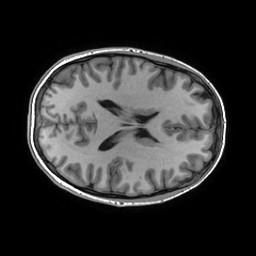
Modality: T1w
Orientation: axial
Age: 30
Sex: female
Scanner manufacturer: ge
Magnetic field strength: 3 T
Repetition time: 0.00724 s
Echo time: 0.0027 s